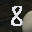
Label: 8